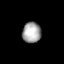
Tissue: skin
Cell type: Epithelial cells
Senescence score: 0.2453
Nuclear area (px): 382
Mean DAPI intensity: 162.825